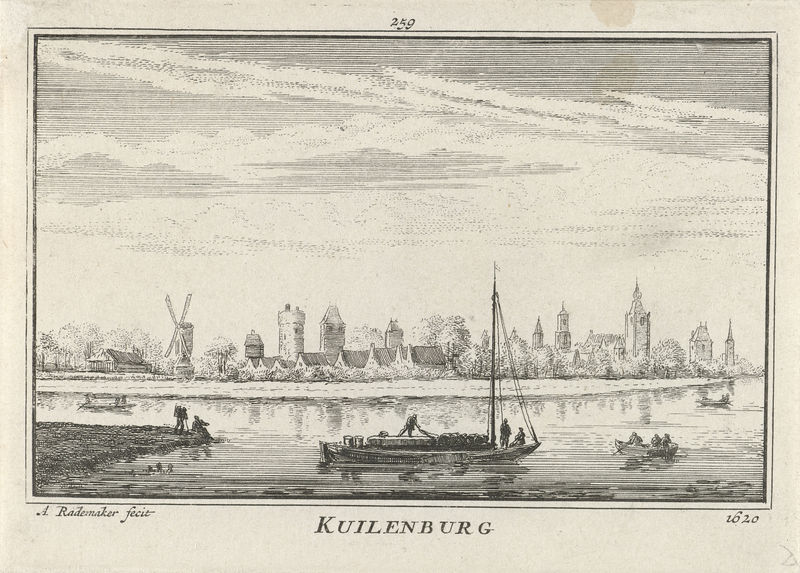
Titel: Culemborg
Künstler: Abraham Rademaker
Standort: Amsterdam
Institution: Rijksmuseum
Schlagwörter: maison, gravure, ciel, clocher, ville, riviere, maisons, mer, barque, bateau, transport, moulin, rive, payasage, kuilenburg